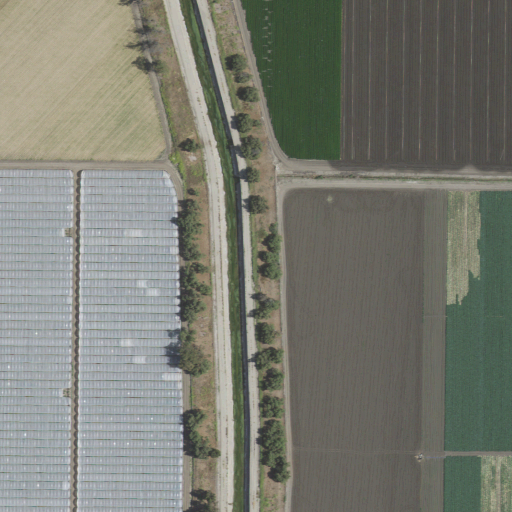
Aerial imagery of valley in California named Pleasant Valley containing cultivated crops, low intensity development, and medium intensity development